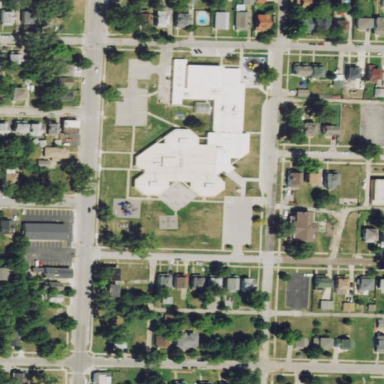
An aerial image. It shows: School.